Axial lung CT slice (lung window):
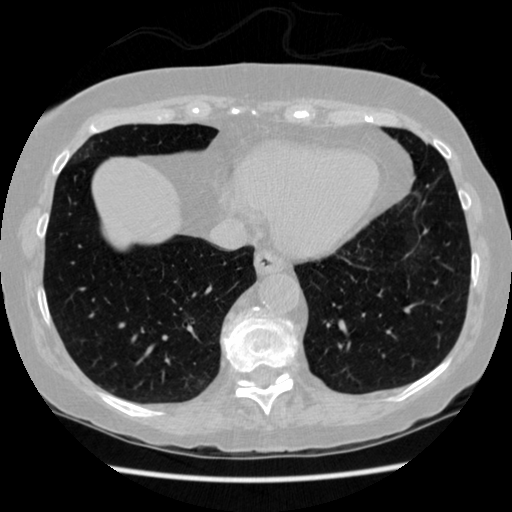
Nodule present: no